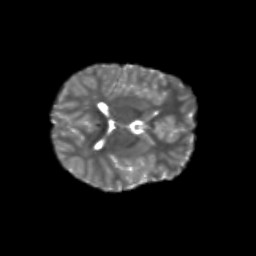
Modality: T2w
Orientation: axial
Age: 9
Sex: male
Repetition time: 9.512 s
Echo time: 0.089 s